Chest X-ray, PA view. Patient: 44 years old, sex F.
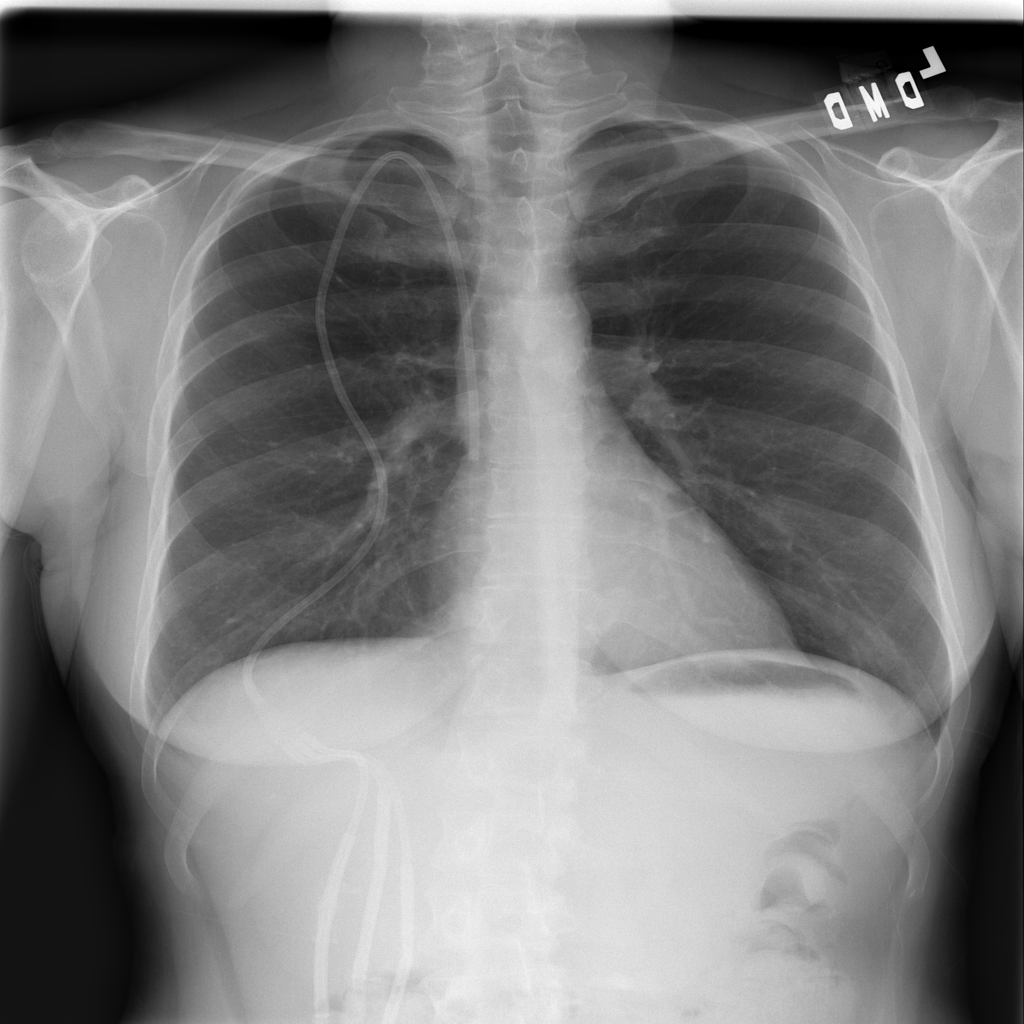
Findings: No Finding